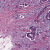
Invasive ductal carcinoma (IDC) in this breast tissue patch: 1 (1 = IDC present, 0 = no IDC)